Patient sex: F
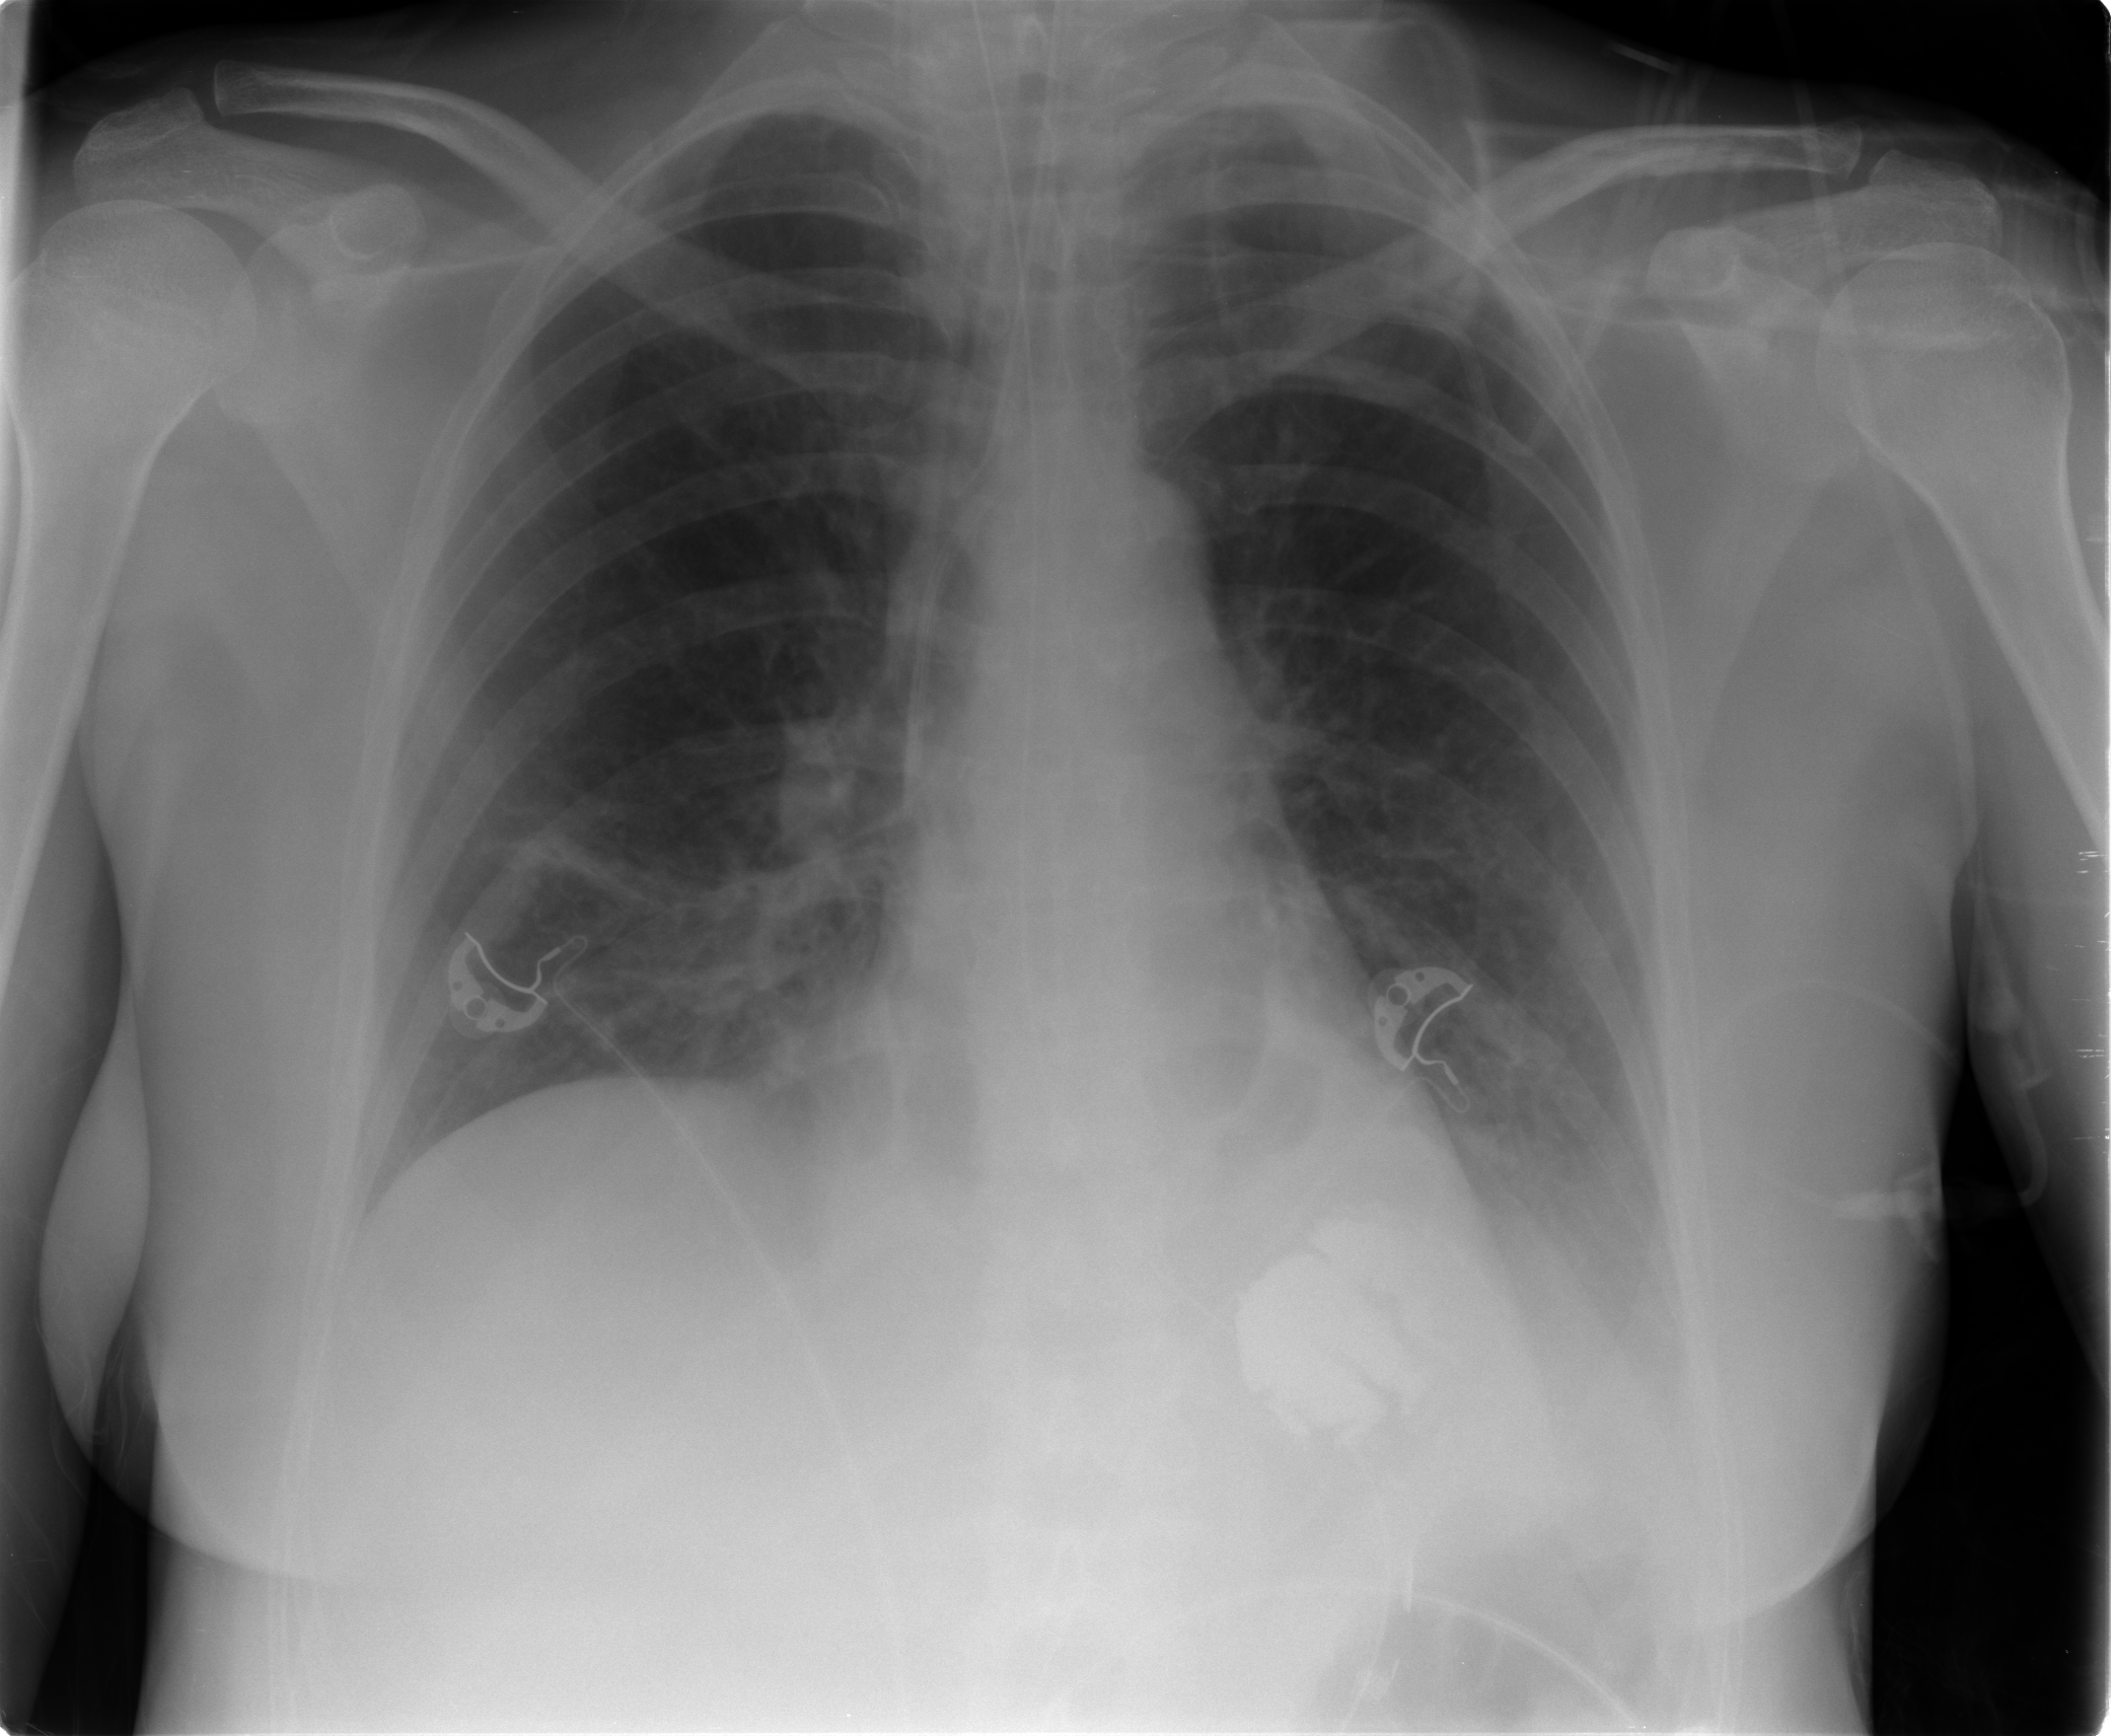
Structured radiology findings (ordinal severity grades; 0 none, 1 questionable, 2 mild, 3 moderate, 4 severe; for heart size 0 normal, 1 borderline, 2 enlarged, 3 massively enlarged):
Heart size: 0
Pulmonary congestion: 0
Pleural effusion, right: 0
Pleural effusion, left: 0
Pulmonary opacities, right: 1
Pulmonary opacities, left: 0
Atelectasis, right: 0
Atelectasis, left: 0